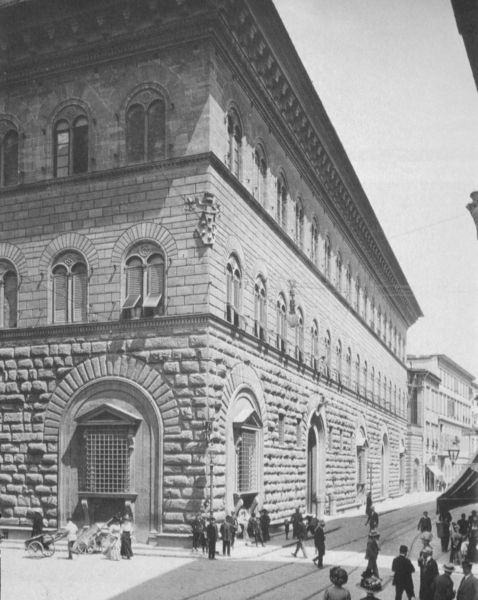
Titel: Palazzo Medici-Riccardi (Eckansicht)
Künstler: Michelozzo di Bartolommeo
Standort: Firenze
Institution: Palazzo Medici-Riccardi
Schlagwörter: himmel, schatten, weiß, frauen, menschen, stadt, fenster, frau, grau, hut, licht, männer, schwarz, strasse, strassenszene, dach, gebäude, schloss, weg, leute, architektur, stein, gitter, sonne, renaissance, karren, ecke, ansicht, bogen, fassade, italien, passanten, giebel, mauer, fußgänger, laden, läden, markt, speichen, pilaster, arbeiter, karre, rad, rundbogen, wagen, treppe, verzierung, foto, fotografie, photographie, bögen, eckhaus, gehsteig, palast, palazzo, mauerwerk, symmetrisch, schwarzweiß, deichsel, einkaufen, photo, fries, rustika, wappen, sims, gesims, sandstein, fluchtpunkt, verkehr, florenz, geschosse, gleis, gleise, schienen, spaziergänger, stockwerke, aufnahme, muenchen, kranzgesims, etage, medici, michelangelo, tram, drähte, leitungen, strassenbahn, stromleitungen, zonen, aussenfassade, dachgesims, bosse, biforien, biforen, bifore, italienisch, eckansicht, jalousien, borgen, konsolensims, medici palast, stadtpalast, pitti, phoo, ims, palazzo medici, tramschienen, 1420, 1414, 1454, knieende fenster, bossenmauerwerk, gesm, supraordnung, supra